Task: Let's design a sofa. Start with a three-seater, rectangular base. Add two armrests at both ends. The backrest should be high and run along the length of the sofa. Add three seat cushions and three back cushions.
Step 493:
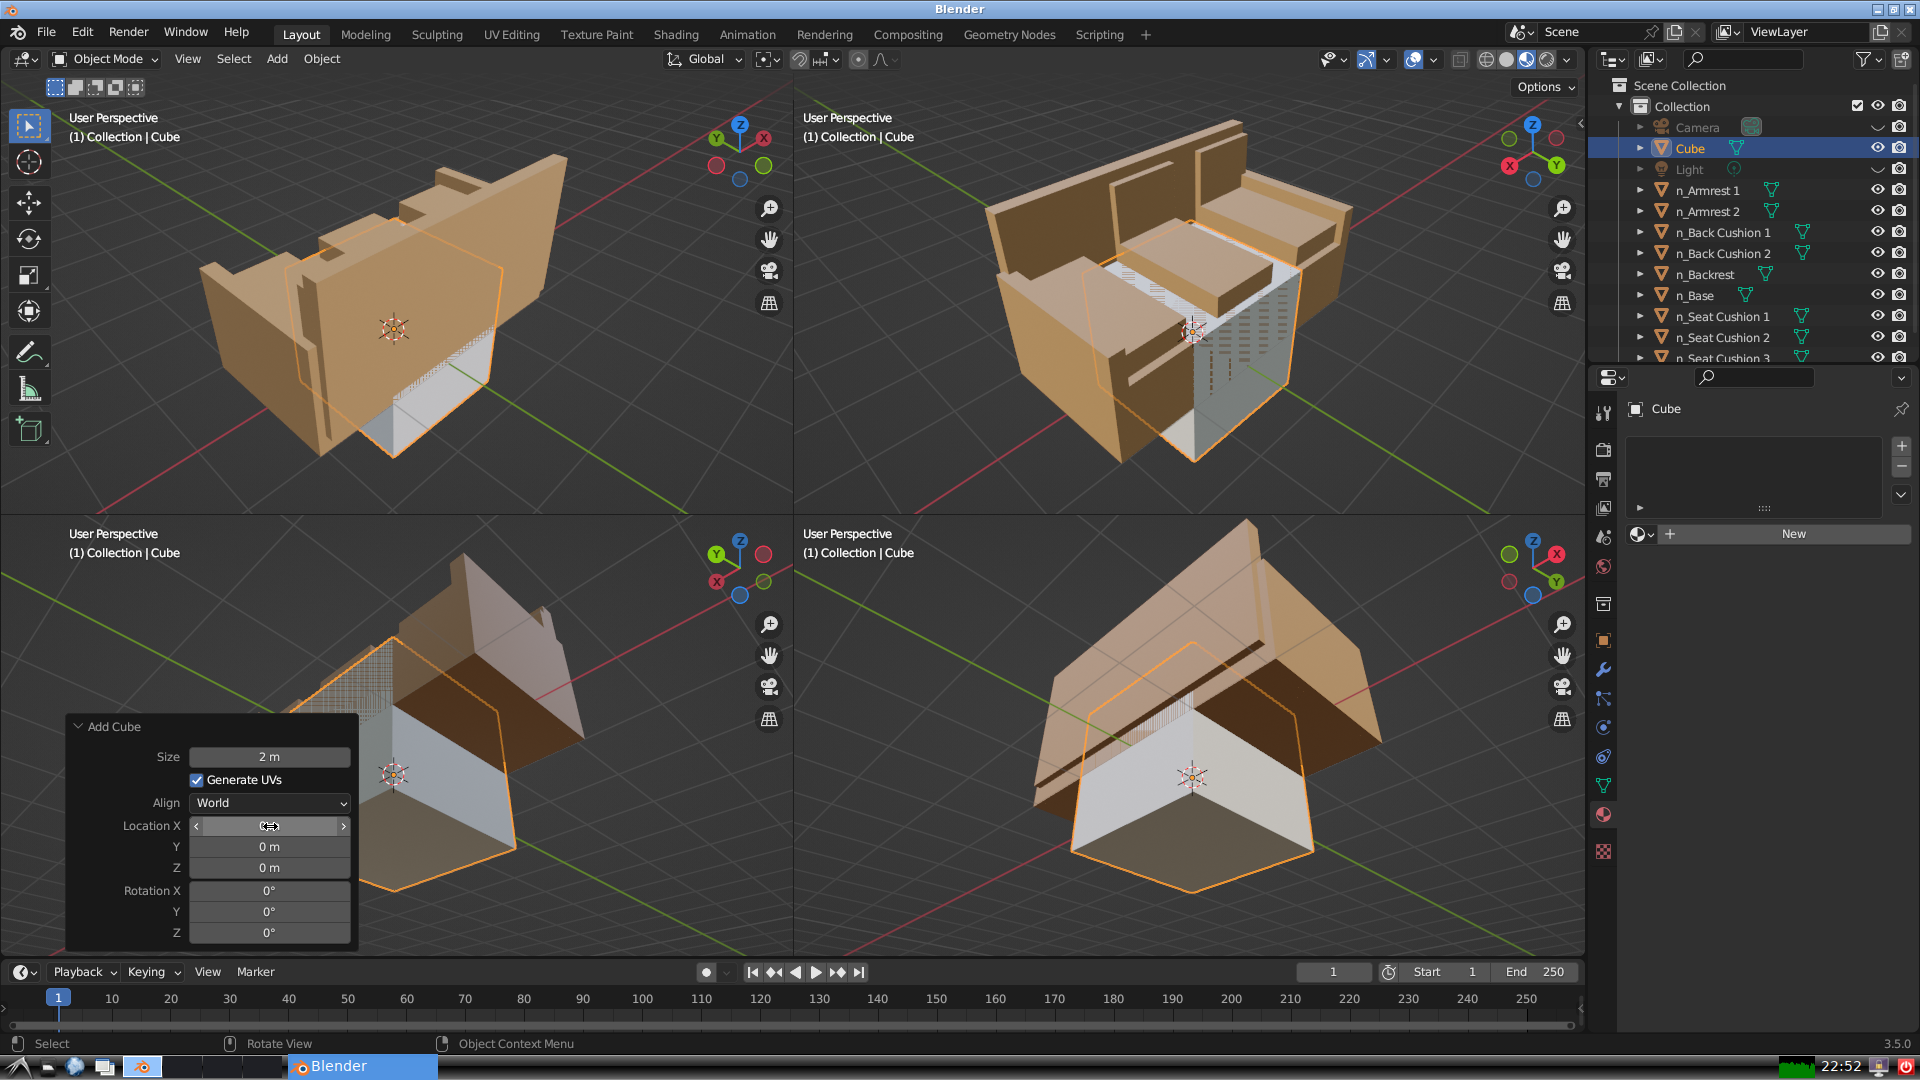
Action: click: no